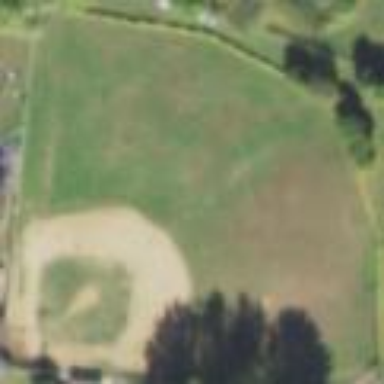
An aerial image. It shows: Baseball pitch for leisure land activities.